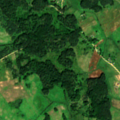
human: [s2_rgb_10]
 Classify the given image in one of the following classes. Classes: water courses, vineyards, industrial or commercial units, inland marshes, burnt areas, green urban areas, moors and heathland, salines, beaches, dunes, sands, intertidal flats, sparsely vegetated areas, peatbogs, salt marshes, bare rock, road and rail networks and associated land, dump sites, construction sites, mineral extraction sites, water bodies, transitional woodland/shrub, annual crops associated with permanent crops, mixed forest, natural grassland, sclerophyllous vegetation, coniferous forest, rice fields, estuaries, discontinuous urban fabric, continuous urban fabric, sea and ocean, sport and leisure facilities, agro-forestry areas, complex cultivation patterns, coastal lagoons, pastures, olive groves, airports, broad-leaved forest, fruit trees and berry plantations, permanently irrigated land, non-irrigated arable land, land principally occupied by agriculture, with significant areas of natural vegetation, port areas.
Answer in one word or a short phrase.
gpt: non-irrigated arable land, pastures, complex cultivation patterns, land principally occupied by agriculture, with significant areas of natural vegetation, mixed forest